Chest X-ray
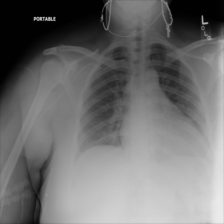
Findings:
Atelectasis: negative
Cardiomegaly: positive
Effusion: negative
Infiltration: negative
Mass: negative
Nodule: negative
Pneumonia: negative
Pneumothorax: negative
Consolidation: negative
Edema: negative
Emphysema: negative
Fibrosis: negative
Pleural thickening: negative
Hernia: negative